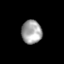
Tissue: skin
Cell type: Others
Senescence score: 0.6851
Nuclear area (px): 472
Mean DAPI intensity: 161.519